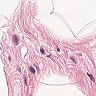
Metastatic tissue present: no